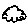
Label: cloud